Field crop: tomato
Growth stage: 1
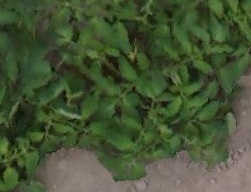
Species: tomato